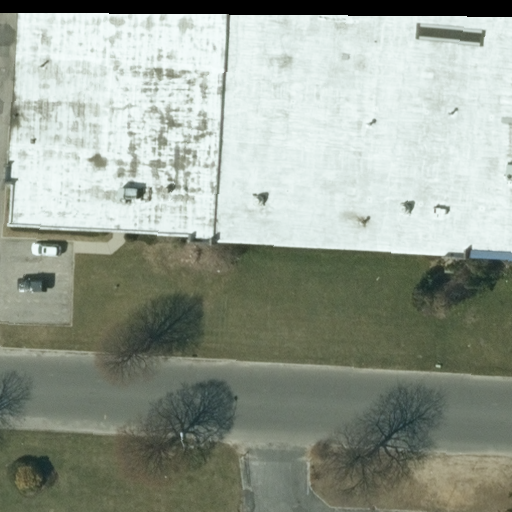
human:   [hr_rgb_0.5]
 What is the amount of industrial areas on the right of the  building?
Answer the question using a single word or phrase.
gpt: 0

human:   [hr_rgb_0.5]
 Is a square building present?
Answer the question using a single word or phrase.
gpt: no

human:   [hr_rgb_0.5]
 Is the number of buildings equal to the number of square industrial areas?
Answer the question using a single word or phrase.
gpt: no

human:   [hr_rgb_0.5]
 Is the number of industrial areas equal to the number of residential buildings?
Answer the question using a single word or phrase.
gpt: no

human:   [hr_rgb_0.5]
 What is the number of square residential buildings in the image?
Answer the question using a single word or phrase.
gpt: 0

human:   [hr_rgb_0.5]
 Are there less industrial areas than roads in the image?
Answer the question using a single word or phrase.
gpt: no

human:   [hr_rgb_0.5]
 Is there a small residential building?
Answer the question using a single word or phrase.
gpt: no

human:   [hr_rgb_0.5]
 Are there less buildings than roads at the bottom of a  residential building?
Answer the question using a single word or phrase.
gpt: no

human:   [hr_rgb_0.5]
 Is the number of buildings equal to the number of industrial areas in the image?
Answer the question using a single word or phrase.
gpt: yes

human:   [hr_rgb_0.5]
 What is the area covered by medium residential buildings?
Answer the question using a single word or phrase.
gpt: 0m2

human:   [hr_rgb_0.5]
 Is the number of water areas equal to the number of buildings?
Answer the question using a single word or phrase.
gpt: no

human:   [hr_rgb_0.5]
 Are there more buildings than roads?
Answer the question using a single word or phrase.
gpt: no

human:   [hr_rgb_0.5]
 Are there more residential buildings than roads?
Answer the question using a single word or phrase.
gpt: no

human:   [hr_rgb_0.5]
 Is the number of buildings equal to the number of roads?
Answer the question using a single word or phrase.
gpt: yes

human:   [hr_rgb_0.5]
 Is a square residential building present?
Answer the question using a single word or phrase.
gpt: no

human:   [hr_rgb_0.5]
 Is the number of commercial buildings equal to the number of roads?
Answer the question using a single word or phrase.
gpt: no

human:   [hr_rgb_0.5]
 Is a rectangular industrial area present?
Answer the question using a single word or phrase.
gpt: yes

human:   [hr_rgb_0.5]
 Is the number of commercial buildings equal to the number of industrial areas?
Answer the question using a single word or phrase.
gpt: no

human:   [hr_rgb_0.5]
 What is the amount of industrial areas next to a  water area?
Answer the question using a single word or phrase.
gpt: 0

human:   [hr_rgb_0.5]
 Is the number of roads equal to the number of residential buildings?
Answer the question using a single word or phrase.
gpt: no

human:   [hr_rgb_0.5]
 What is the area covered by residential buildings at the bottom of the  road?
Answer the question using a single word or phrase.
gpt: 0m2

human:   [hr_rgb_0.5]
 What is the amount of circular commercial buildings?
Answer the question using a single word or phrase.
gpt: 0

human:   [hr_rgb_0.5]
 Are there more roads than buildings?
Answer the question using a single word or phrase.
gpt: no

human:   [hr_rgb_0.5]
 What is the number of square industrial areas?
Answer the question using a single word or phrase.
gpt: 0

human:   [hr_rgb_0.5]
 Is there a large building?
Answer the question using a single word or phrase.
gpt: yes

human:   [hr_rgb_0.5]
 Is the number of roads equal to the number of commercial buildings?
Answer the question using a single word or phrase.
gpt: no

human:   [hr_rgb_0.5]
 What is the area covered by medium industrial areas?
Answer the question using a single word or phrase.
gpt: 0m2

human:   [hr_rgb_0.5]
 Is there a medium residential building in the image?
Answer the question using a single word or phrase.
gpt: no

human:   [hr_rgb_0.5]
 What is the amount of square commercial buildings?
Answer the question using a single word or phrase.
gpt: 0

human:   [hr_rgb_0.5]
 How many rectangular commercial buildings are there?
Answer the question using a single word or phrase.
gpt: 0

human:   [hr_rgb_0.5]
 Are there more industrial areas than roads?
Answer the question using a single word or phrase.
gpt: no

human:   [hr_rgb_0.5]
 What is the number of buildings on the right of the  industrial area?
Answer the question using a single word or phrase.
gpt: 1

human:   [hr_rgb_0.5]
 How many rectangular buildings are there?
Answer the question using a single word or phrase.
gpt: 1

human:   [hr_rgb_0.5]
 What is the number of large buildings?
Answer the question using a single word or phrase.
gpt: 1

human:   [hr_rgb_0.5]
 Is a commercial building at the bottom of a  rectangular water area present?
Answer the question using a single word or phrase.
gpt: no

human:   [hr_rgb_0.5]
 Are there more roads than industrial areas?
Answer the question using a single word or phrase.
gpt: no